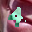
Label: 4